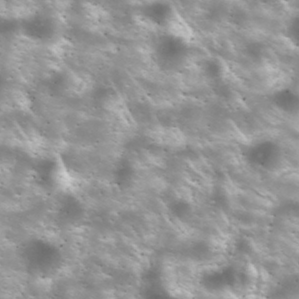
Label: non_frost